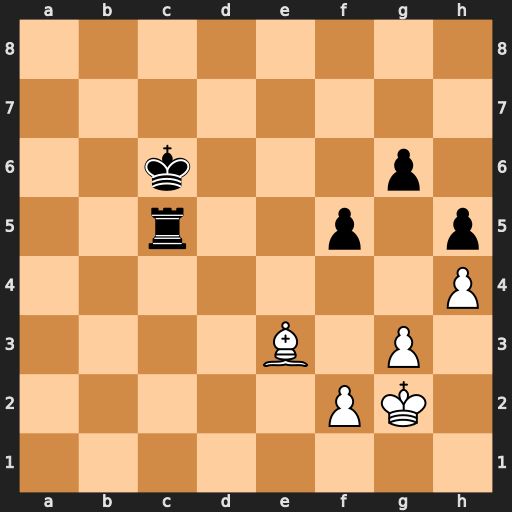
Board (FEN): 8/8/2k3p1/2r2p1p/7P/4B1P1/5PK1/8
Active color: w
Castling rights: -
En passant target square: -
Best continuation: Bxc5 Kxc5 Kf3 Kd5 Kf4 Ke6 Kg5 Kf7 Kh6 f4 gxf4